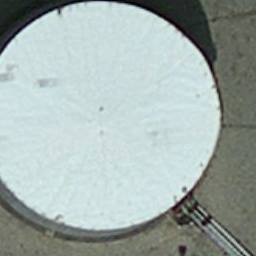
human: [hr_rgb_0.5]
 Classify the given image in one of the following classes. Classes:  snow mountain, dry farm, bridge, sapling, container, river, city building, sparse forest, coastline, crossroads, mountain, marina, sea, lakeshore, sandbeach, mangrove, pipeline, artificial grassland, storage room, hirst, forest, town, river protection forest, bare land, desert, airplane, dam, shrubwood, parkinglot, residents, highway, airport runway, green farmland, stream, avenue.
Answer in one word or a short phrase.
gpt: storage room